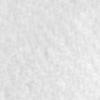
Label: no_change